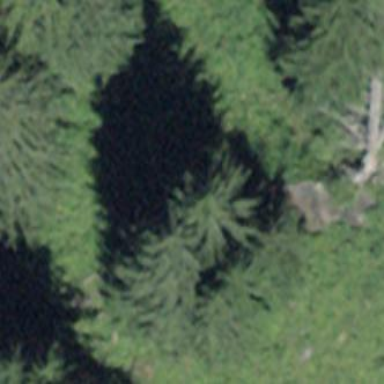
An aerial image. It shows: Forest area predominantly covered with needle-leaved trees.